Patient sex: F
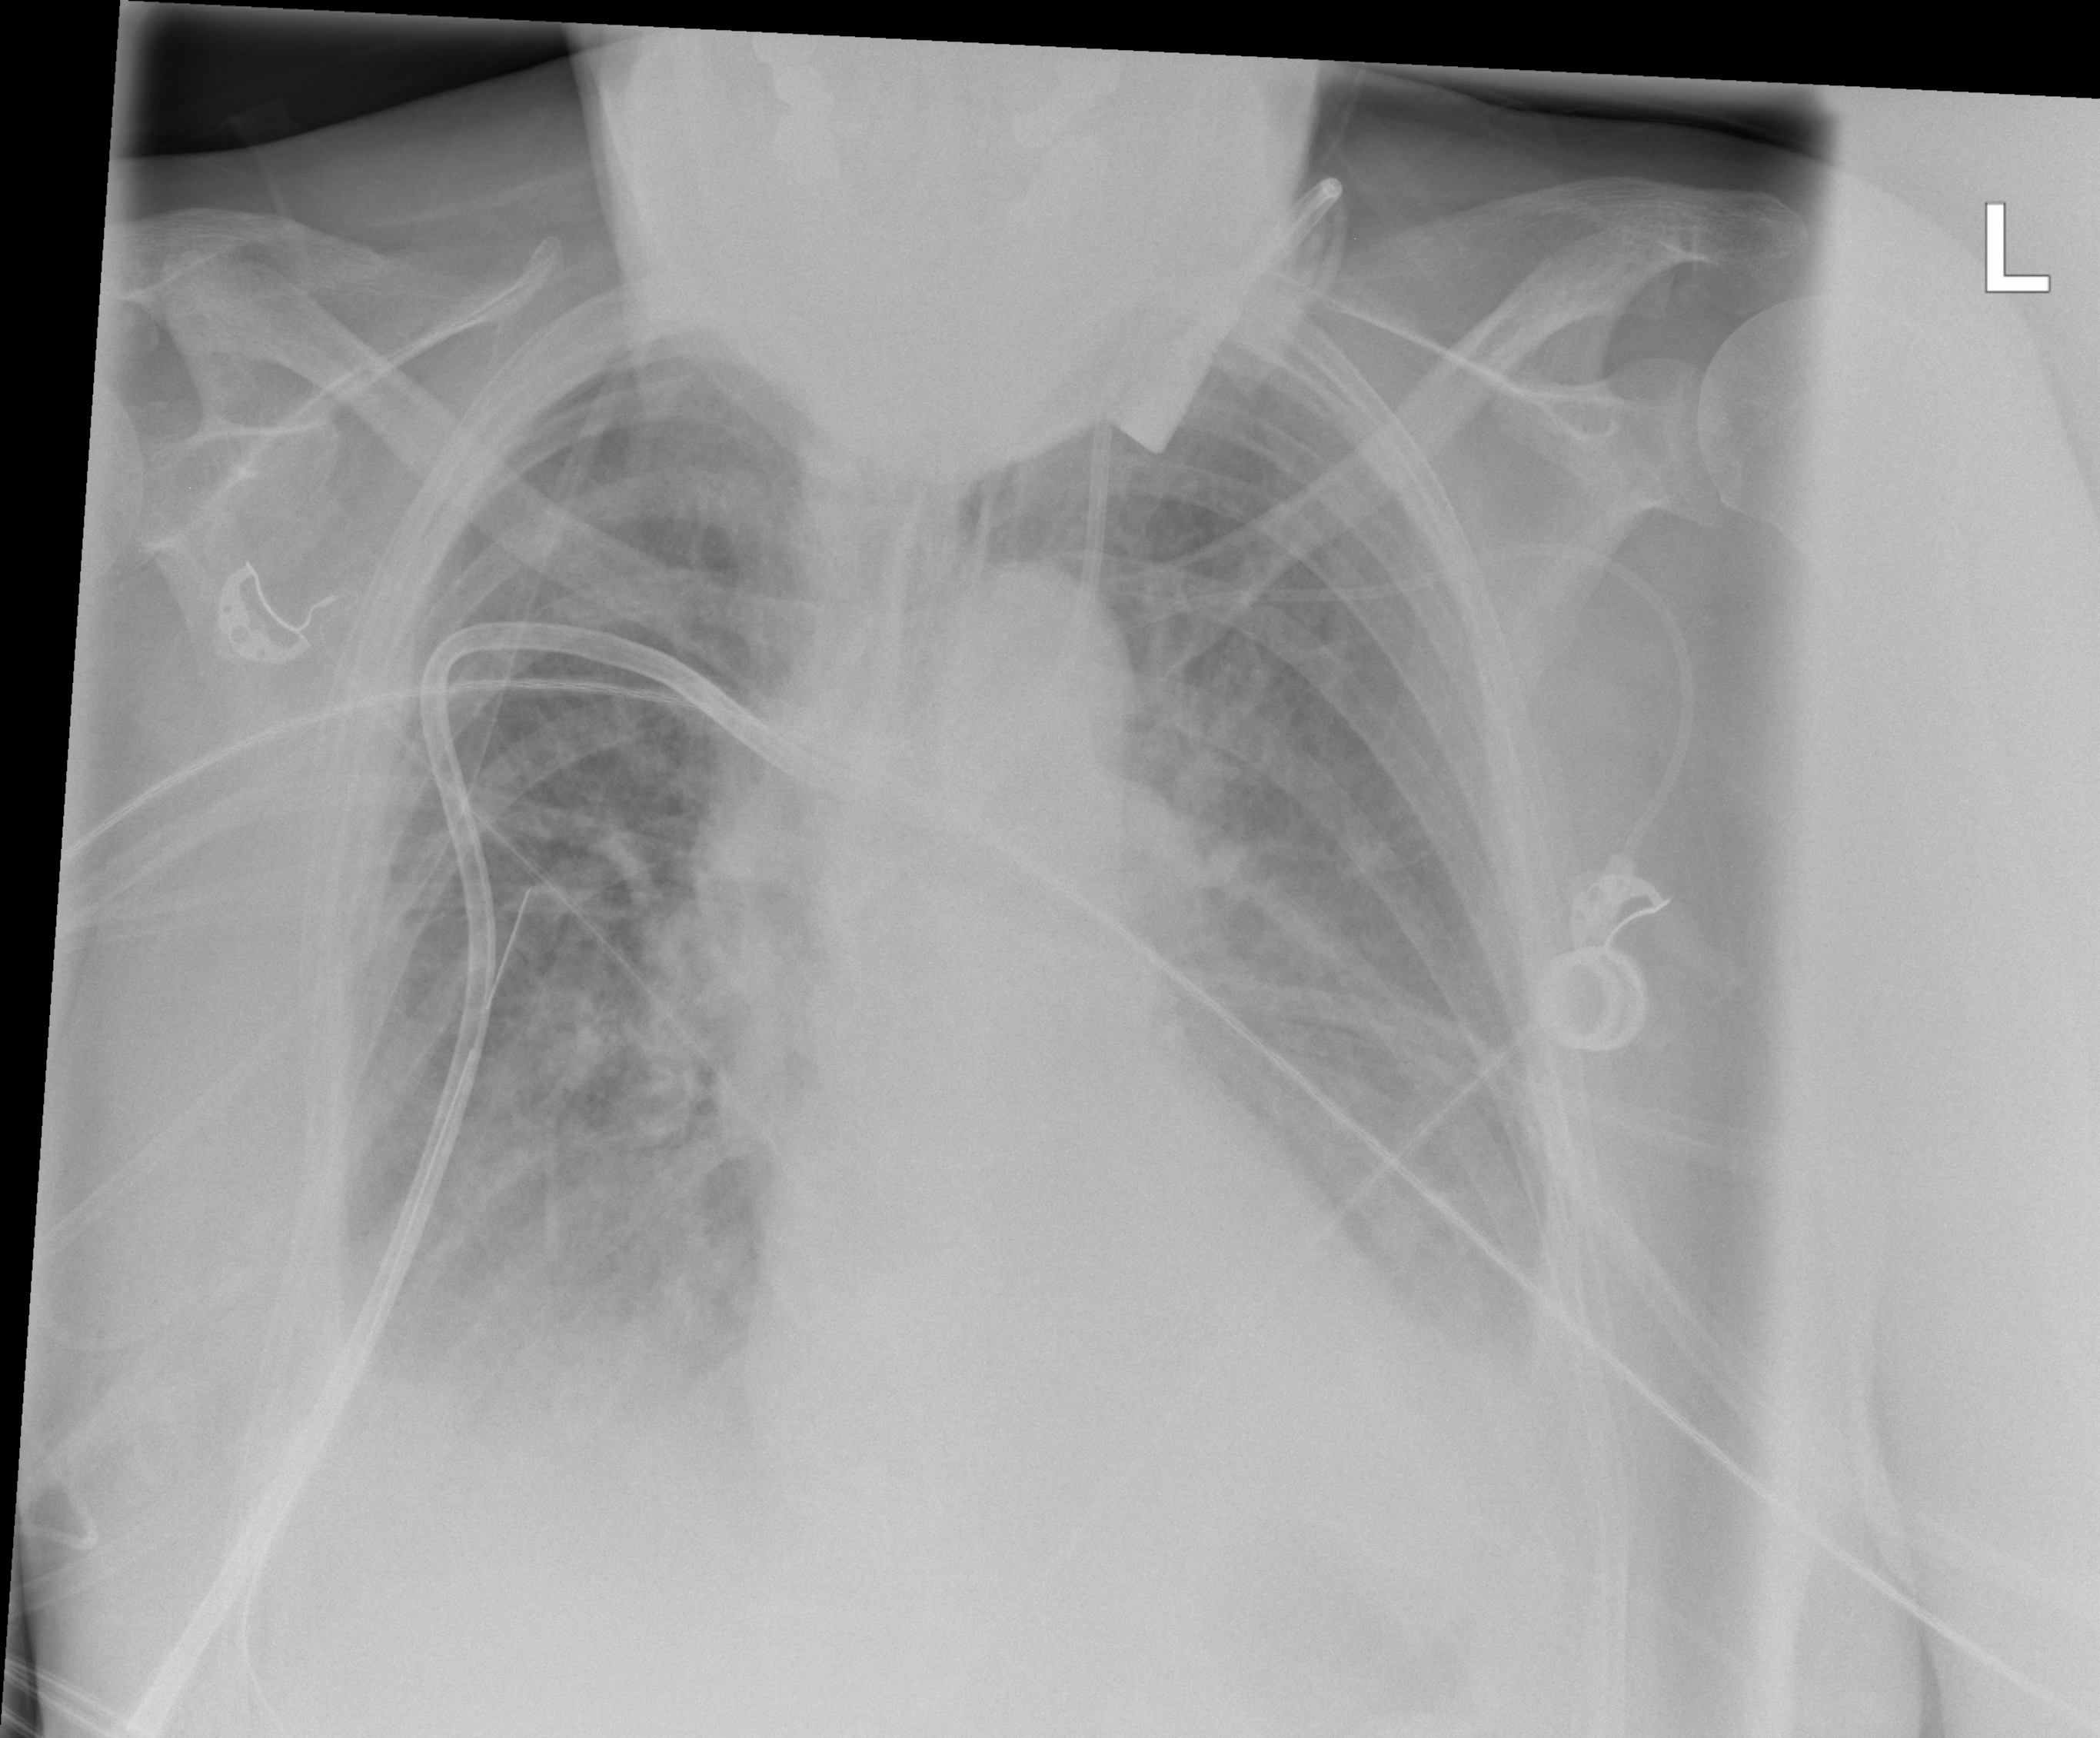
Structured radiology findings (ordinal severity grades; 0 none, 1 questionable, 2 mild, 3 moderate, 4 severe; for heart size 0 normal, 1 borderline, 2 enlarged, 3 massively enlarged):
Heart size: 1
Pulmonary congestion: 2
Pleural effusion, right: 2
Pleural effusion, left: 2
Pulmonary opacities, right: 2
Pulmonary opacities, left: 2
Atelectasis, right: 2
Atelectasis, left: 2